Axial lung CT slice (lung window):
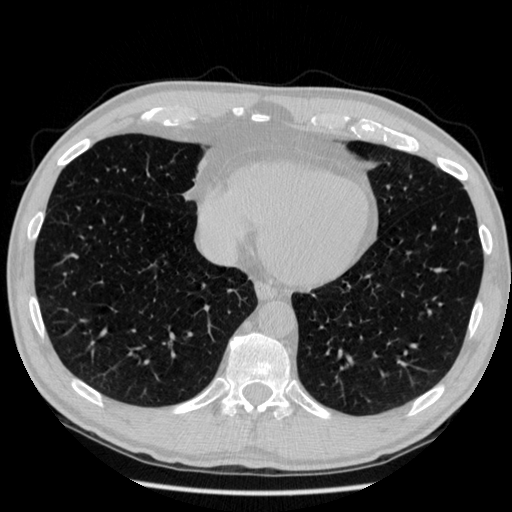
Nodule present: no